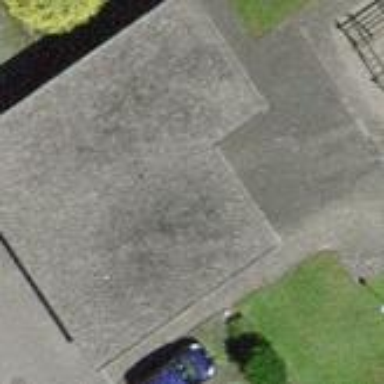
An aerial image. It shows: View of roof of building.